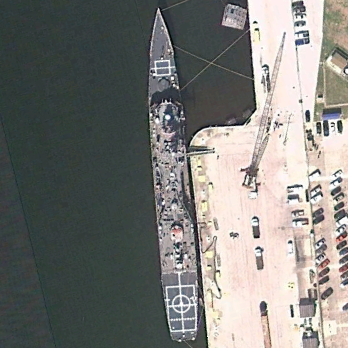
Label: cruiser